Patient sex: M
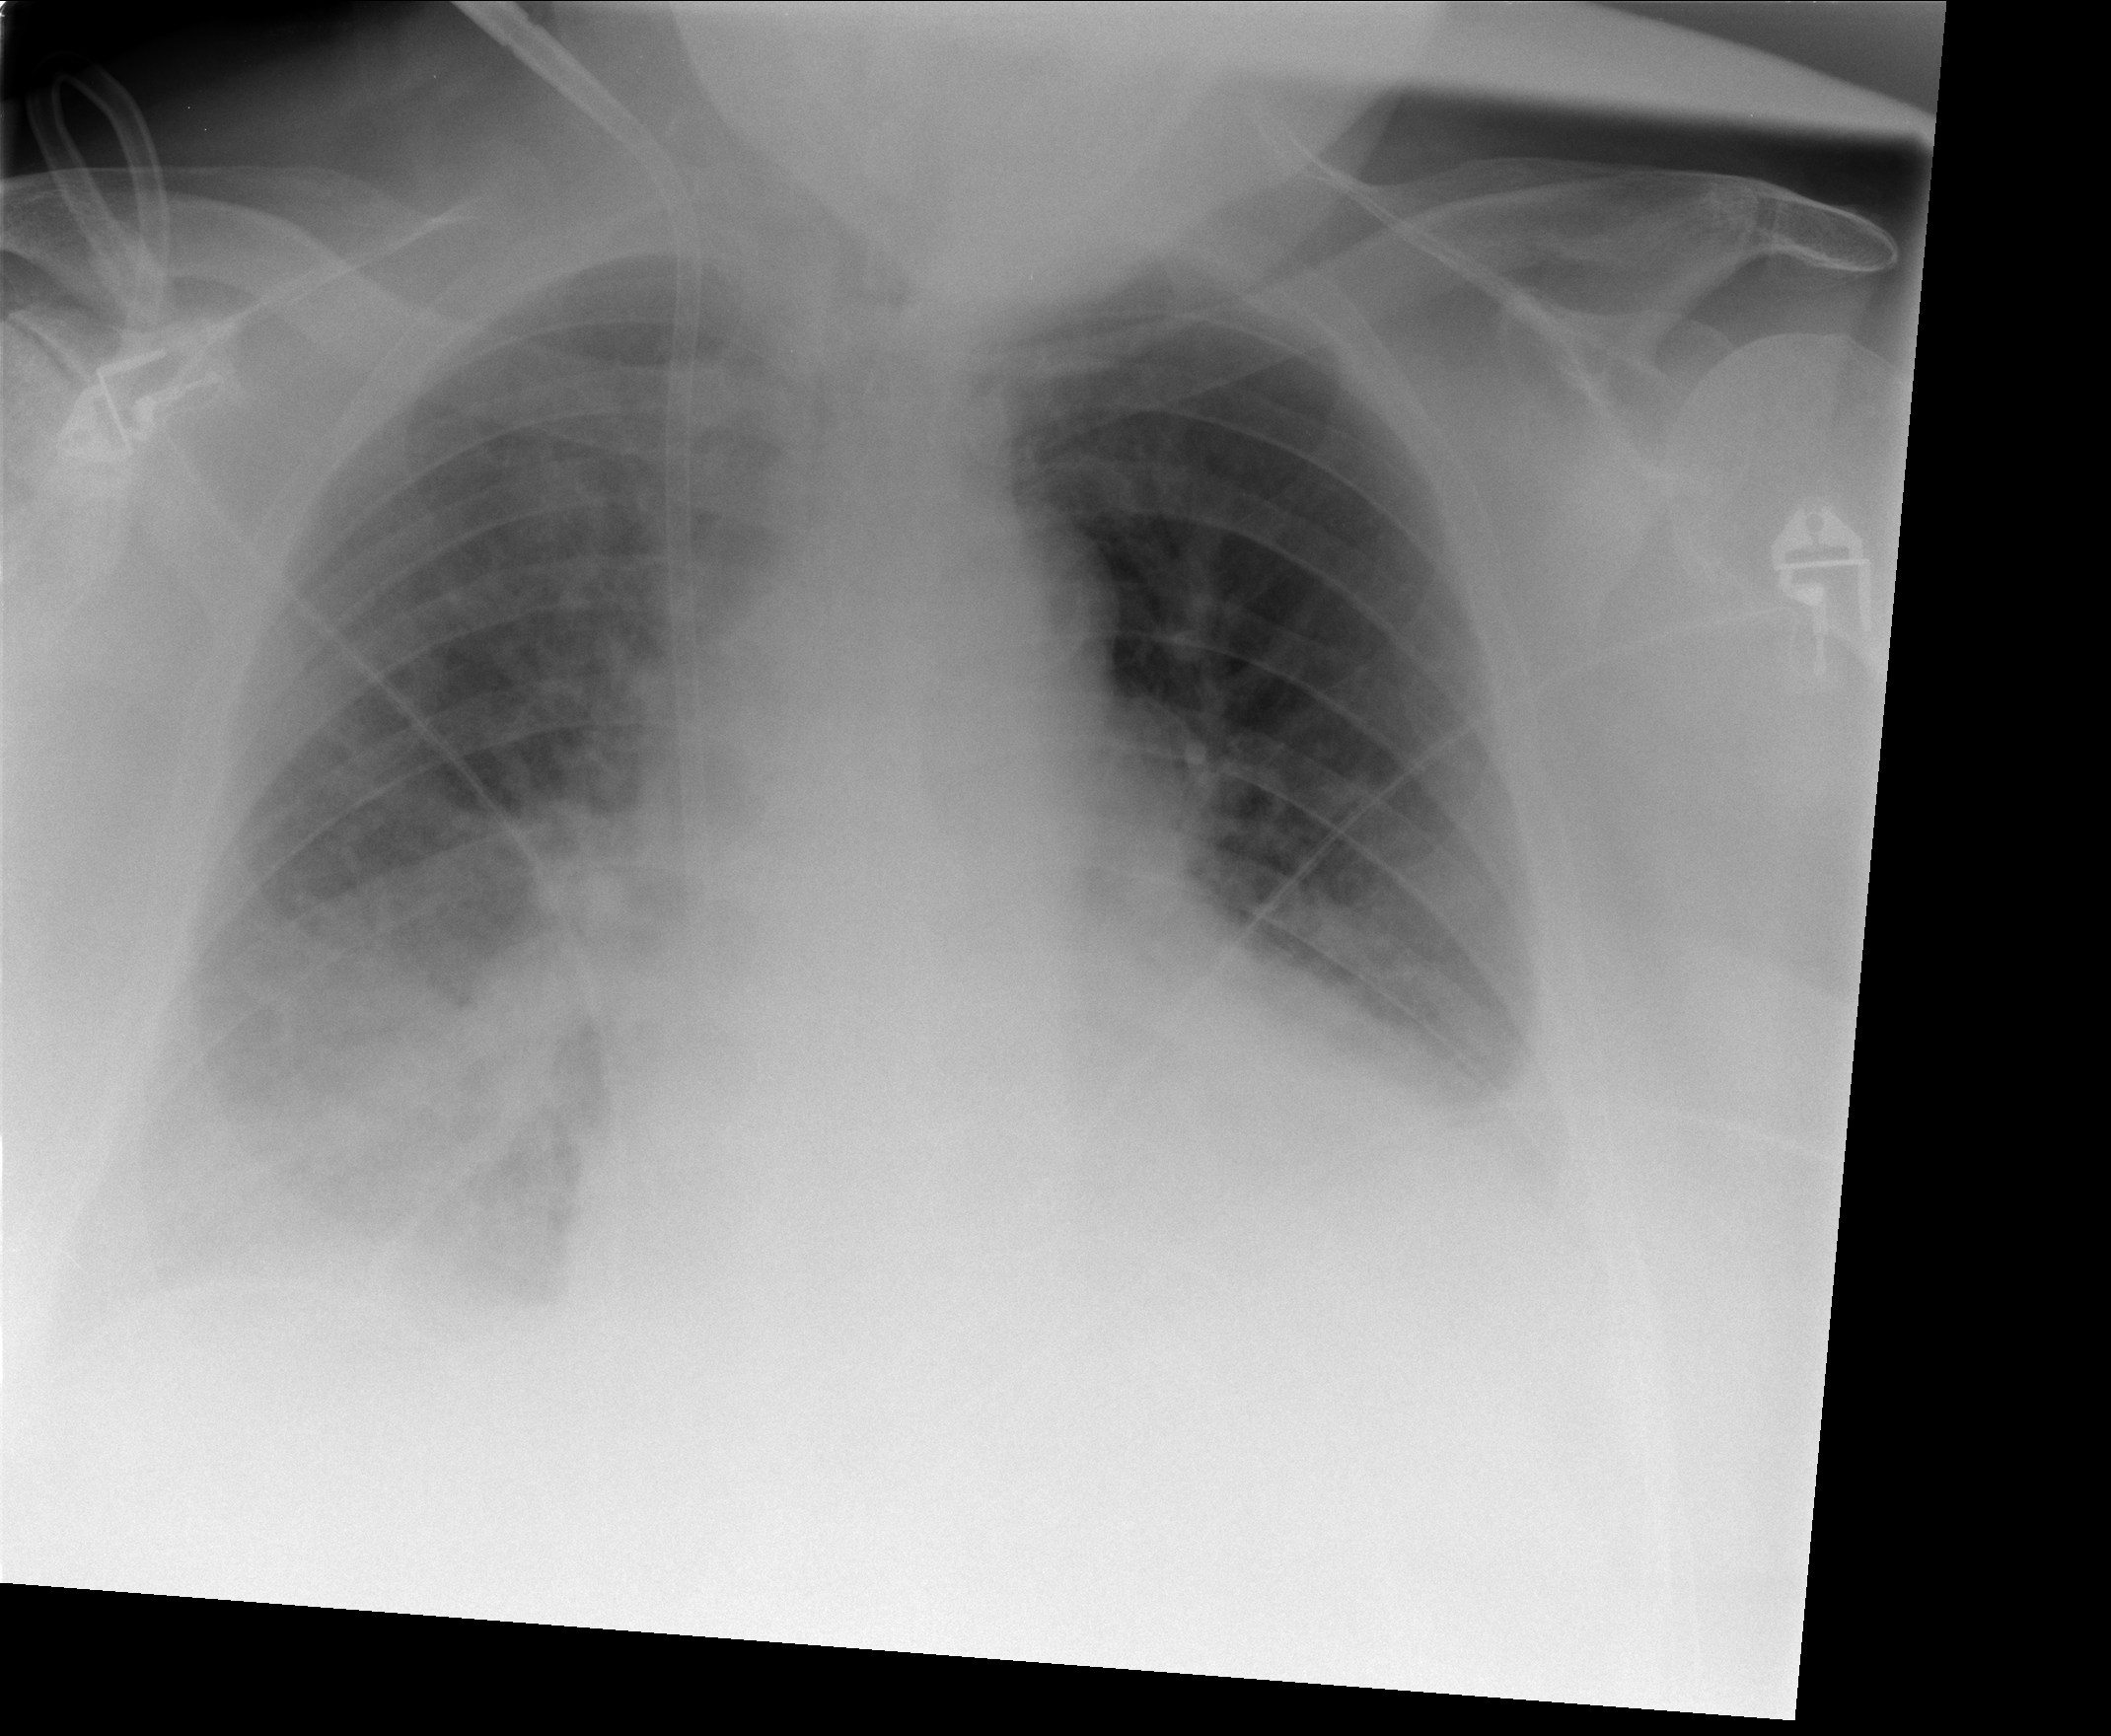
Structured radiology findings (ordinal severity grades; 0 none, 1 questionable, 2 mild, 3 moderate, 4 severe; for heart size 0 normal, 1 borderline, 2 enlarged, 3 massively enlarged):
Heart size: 2
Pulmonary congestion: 2
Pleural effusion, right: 0
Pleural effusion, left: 2
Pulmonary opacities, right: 2
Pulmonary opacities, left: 0
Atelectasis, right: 2
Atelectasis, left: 2